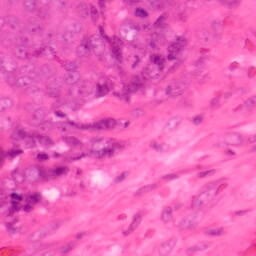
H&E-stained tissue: Colon